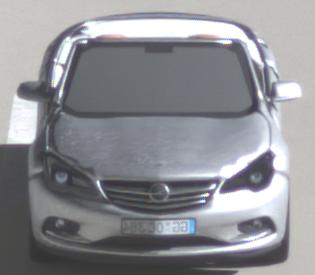
Make: Opel
Model: Cascada 1.4 Turbo
Detailed model: Cascada
Model produced from: 2013/03
Model produced until: 2015/01
Doors: 2
Color: white
Road condition: dry road
Daytime: morning or afternoon
Contrast: high contrast